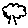
Label: tree